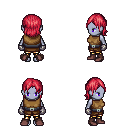
a pixel art fantasy rpg character, female body template, dark elf, purple skin, leather chest armor, gold greaves, ruby red long bangs hairstyle, metal gloves, maroon shoes, four views (front, back, left, right), 2x2 character sprite sheet, small pixel art, hard edges, no anti-aliasing